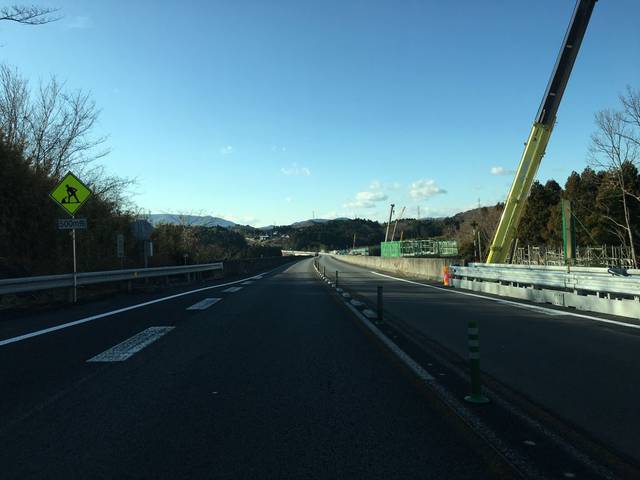
Region: Japan
Coordinates: 37.117, 140.909